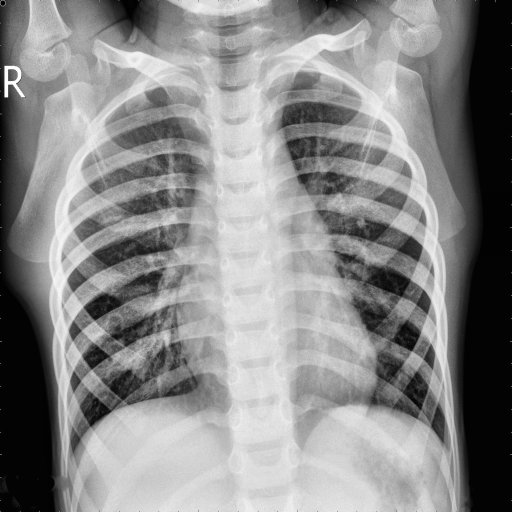
Finding: NORMAL